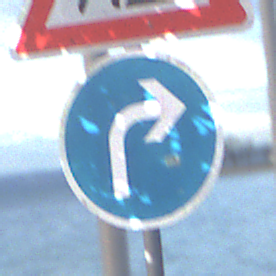
Verkehrszeichen: VorgeschriebeneFahrtrichtungRechts
Zusatzzeichen oben: Arbeitsstelle
Umgebung: Outdoor, Suburban
Tageszeit: SunriseSunset
Wetter: PartlyCloudy
Licht: Natural
Jahreszeit: NotSpecified
Kontrast: LowContrast